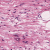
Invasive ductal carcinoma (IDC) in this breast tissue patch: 0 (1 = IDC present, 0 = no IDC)